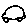
Label: car